Question: I am developing a very simple application for Android, which literally all it does is display the current time and date on the screen. With this in mind I was expecting the app to be only a couple of kilobytes in size, but this is not the case.
After generating a "release" of the application, and analyzing it with in Android Studio, I can see that an extensive amount of .png and .xml resource files are placed into the .apk file, and I never used nor included any of them (my project only contains 4 resource files). This bothers me because these auto-included resource files do nothing but occupy space.
These are the auto-included folders (in blue) which contain the files I'm talking about:

As you can see, that's about 26% of the app's size.
A similar case occurs with the "classes.dex" file which contains hundreds (possibly thousands) of classes that I never reference in my code. For instance, after looking at what the file contains I found "HashMap" in it, which makes no sense for it to be included since I never imported it in my code.
So finally, my question is:
NOTE: I am already using
'''
buildTypes {
release {
minifyEnabled true
shrinkResources true
proguardFiles getDefaultProguardFile('proguard-android.txt'), 'proguard-rules.pro'
}
}
'''
in my "build.gradle" file, which does indeed reduce the size of the .apk, however the unused elements I have described above are still included.
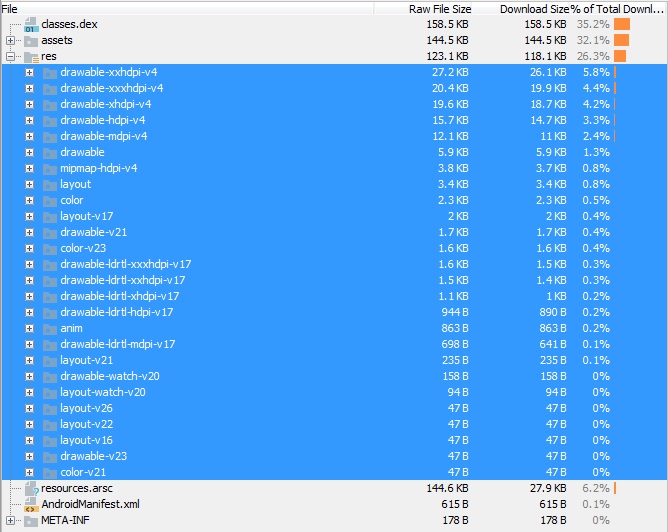
Answer: > I never used nor included any of them
If you have 'dependencies', those classes and resources came from them.
> Is it possible to somehow avoid these unused resource files and classes from being included in the release of the .apk?
Eliminate your dependencies.
For example, when you created the project, you may have been presented with a "Backwards Compatibility (AppCompat)" checkbox, pre-checked. Leaving that checked adds a dependency on 'appcompat-v7' and sets up your project to use it (e.g., your activity extends 'AppCompatActivity' instead of 'Activity'). There are pros and cons for using 'appcompat-v7'; one of the cons is that it adds a fair bit of overhead to your project.